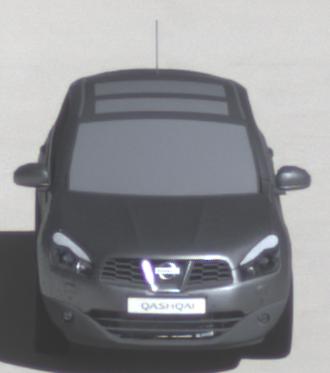
Make: Nissan
Model: Qashqai 1.6
Detailed model: Qashqai (J10)
Model produced from: 2010/03
Model produced until: 2010/08
Doors: 5
Color: gray
Road condition: dry road
Daytime: midday
Contrast: high contrast